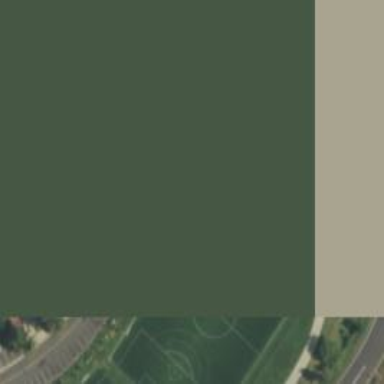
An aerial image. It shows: Artificial turf pitch used for soccer and lacrosse.